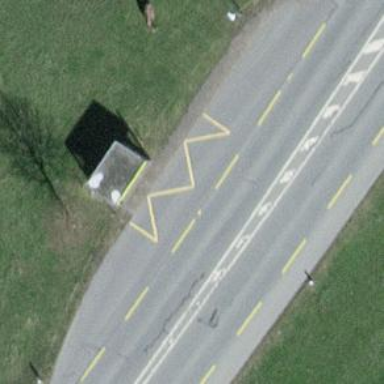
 serving as platform for public transportation."